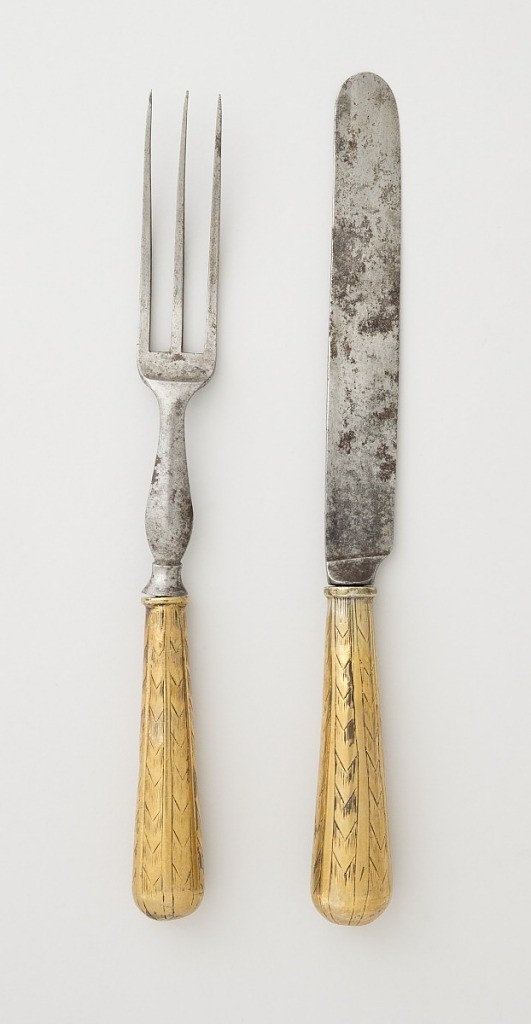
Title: Fork Handle with Threaded Screw End for Attaching to Tines
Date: ca. 1700–1800
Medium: brass
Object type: fork handle
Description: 1985-103-261-a: Steel blade, parallel sides with rounded ends. Pla...;     1985-103-261-b: Tapering brass handle, round in section, engraved ...;     1985-103-263-a: Fork has three long curved tines, rounded shoulder...;     1985-103-263-b: Tapering brass handle, round in section, engraved ...